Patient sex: M
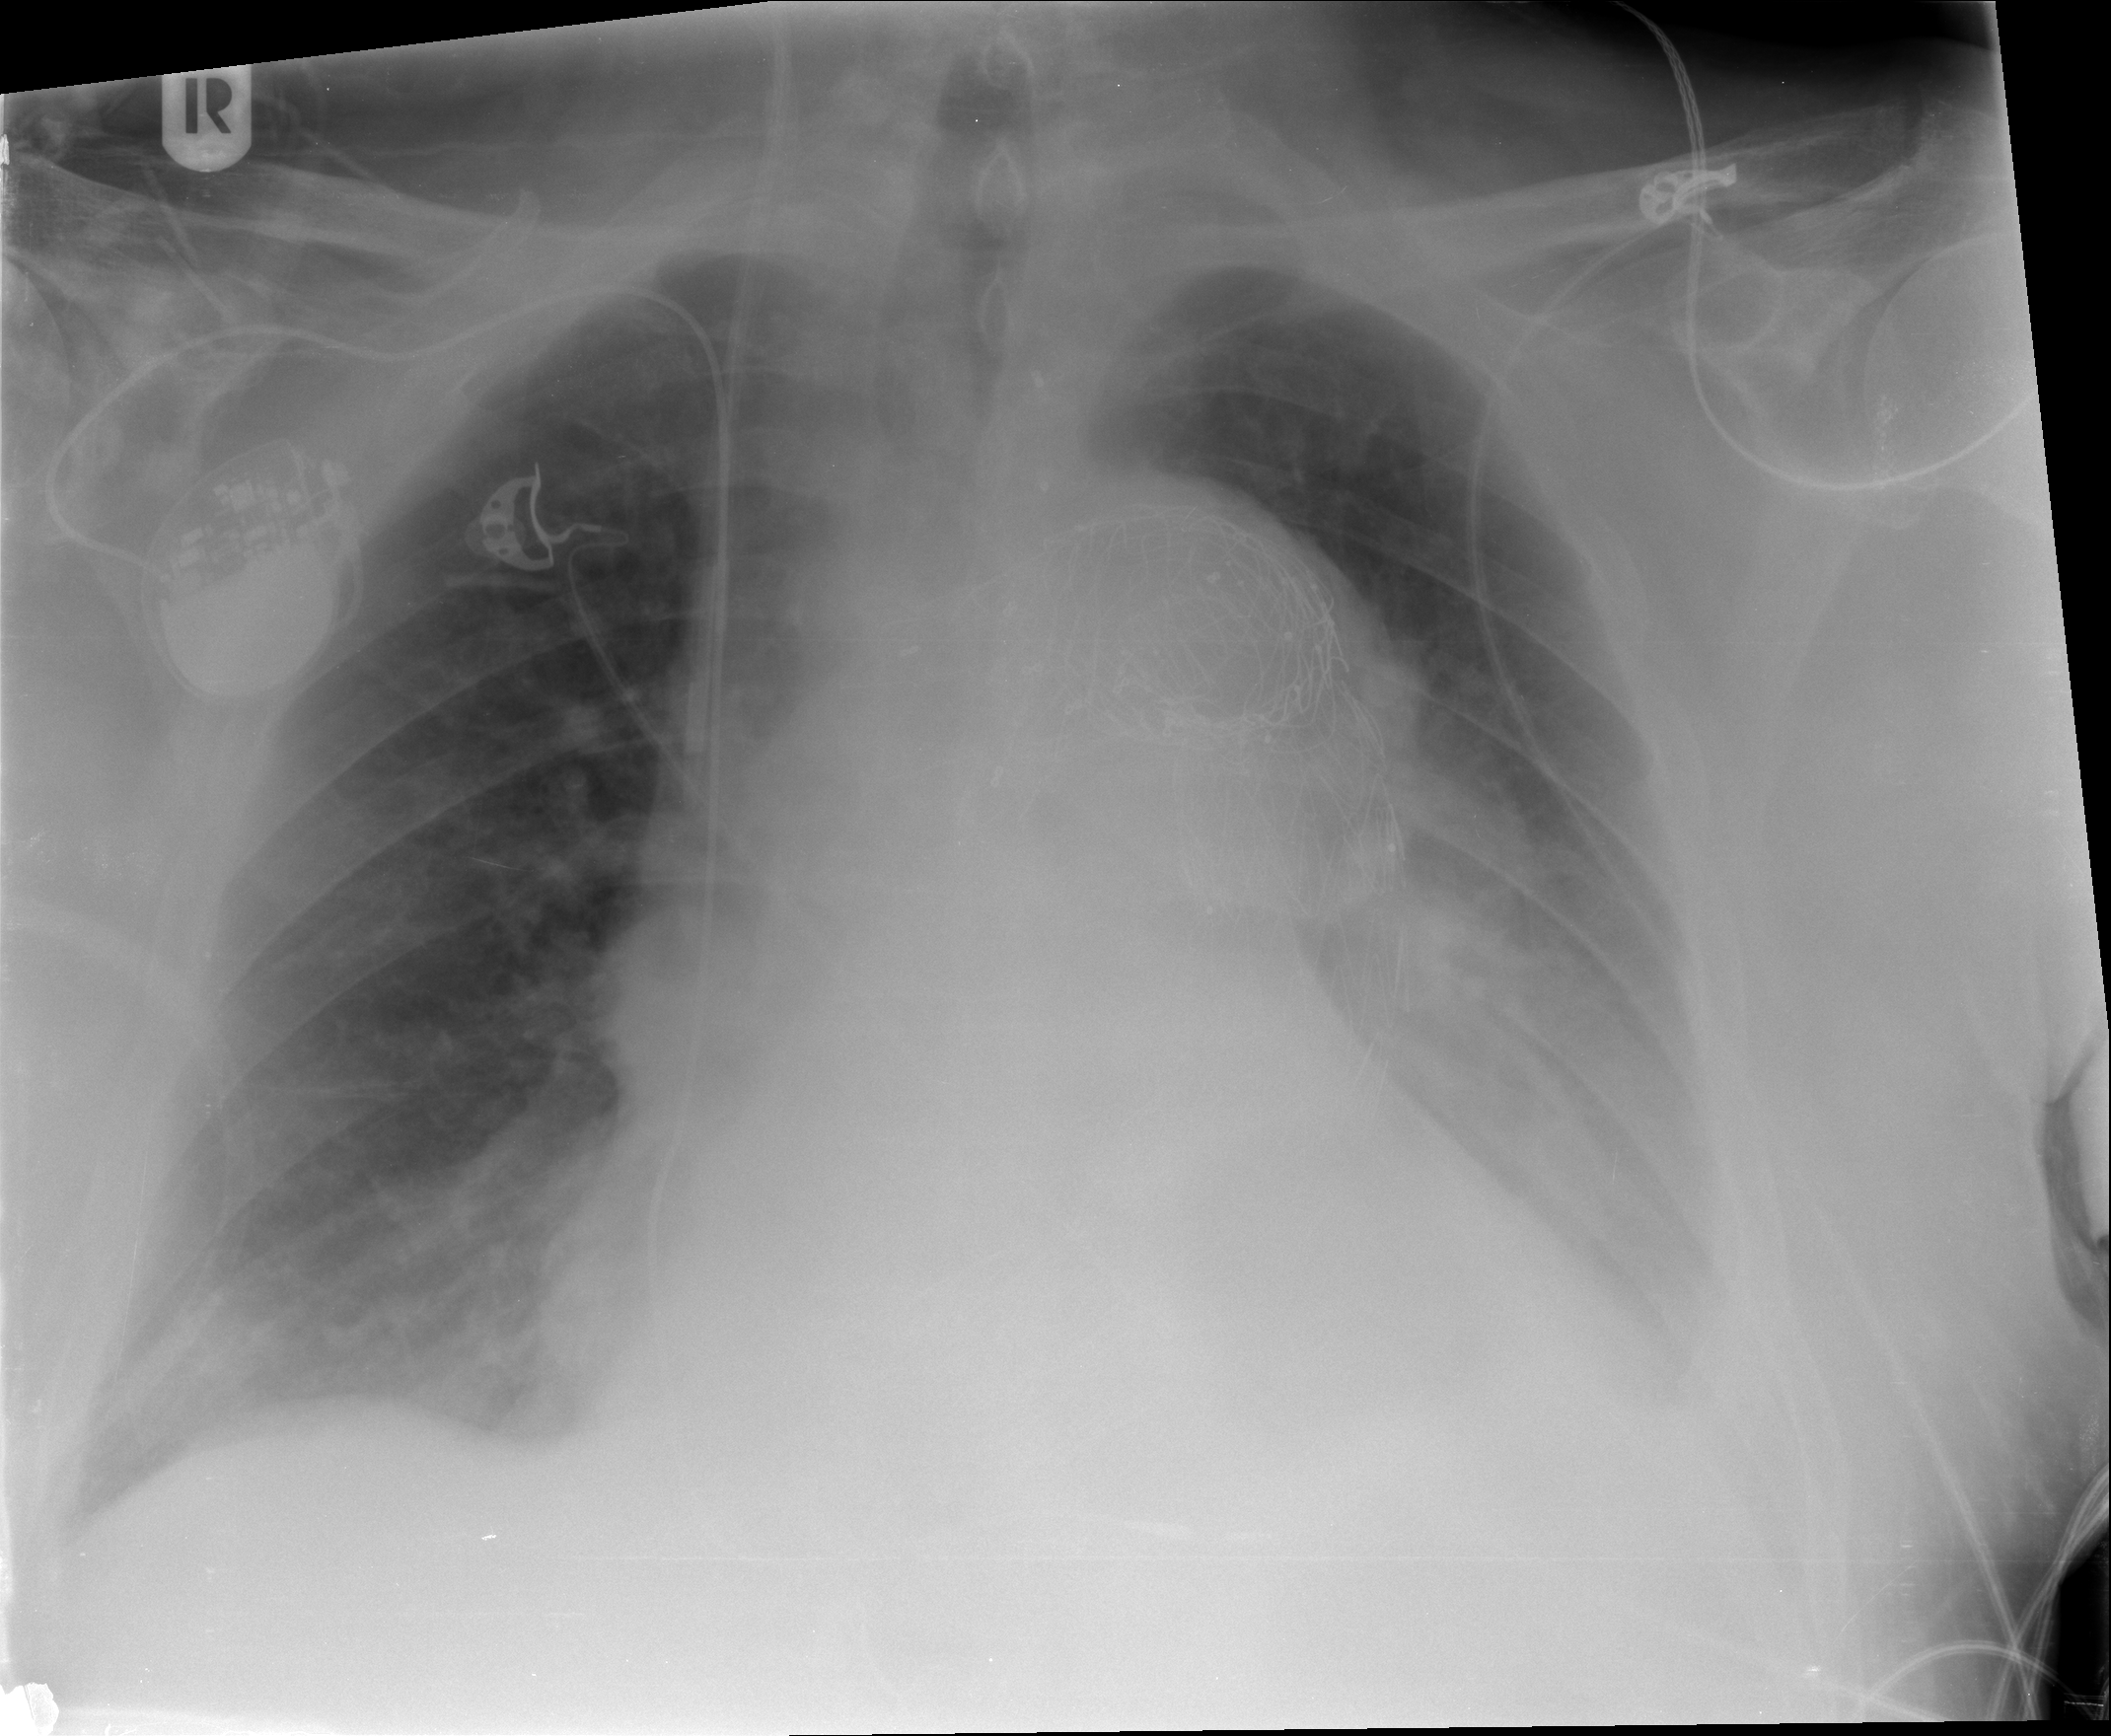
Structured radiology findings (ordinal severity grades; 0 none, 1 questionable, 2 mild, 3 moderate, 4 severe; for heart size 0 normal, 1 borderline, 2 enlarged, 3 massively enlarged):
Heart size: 3
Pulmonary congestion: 0
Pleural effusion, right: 1
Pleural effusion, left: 2
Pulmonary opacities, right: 0
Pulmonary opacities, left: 0
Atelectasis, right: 2
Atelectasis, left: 3